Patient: sex M, age 71
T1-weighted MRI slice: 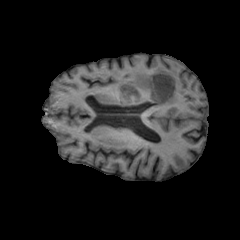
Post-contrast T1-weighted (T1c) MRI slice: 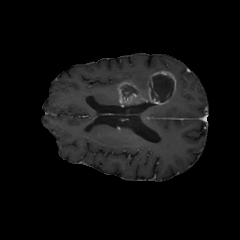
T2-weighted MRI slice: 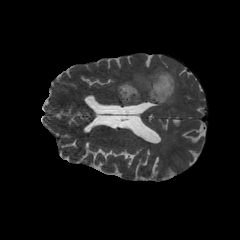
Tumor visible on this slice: yes
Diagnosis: Glioblastoma, IDH-wildtype
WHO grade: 4